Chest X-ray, AP view. Patient: 67 years old, sex M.
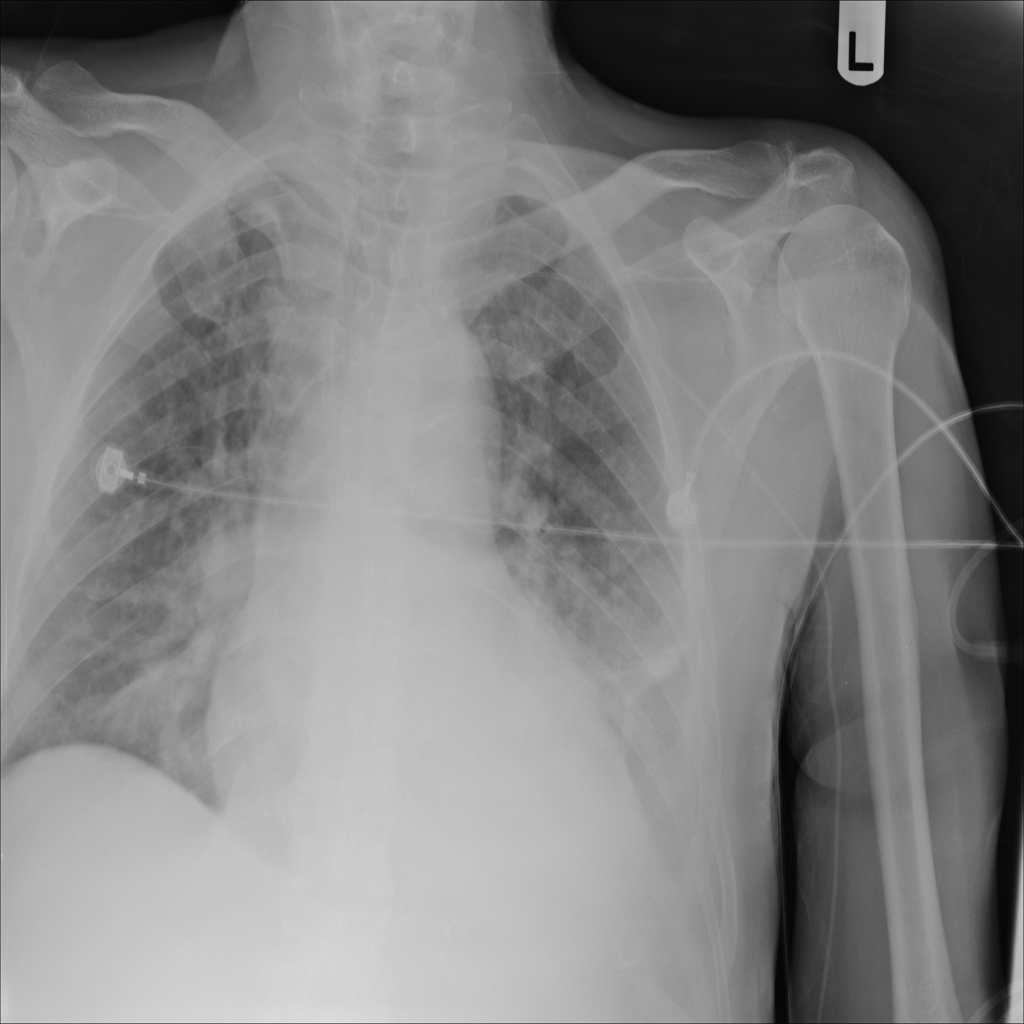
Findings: No Finding